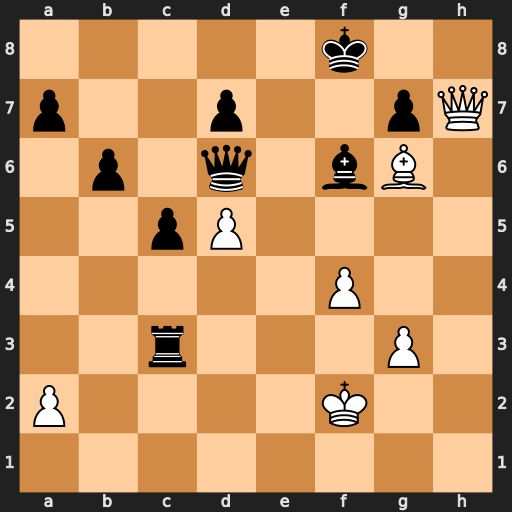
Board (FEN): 5k2/p2p2pQ/1p1q1bB1/2pP4/5P2/2r3P1/P4K2/8
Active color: w
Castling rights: -
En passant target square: -
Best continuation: Qh8+ Ke7 Qe8#